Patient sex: F
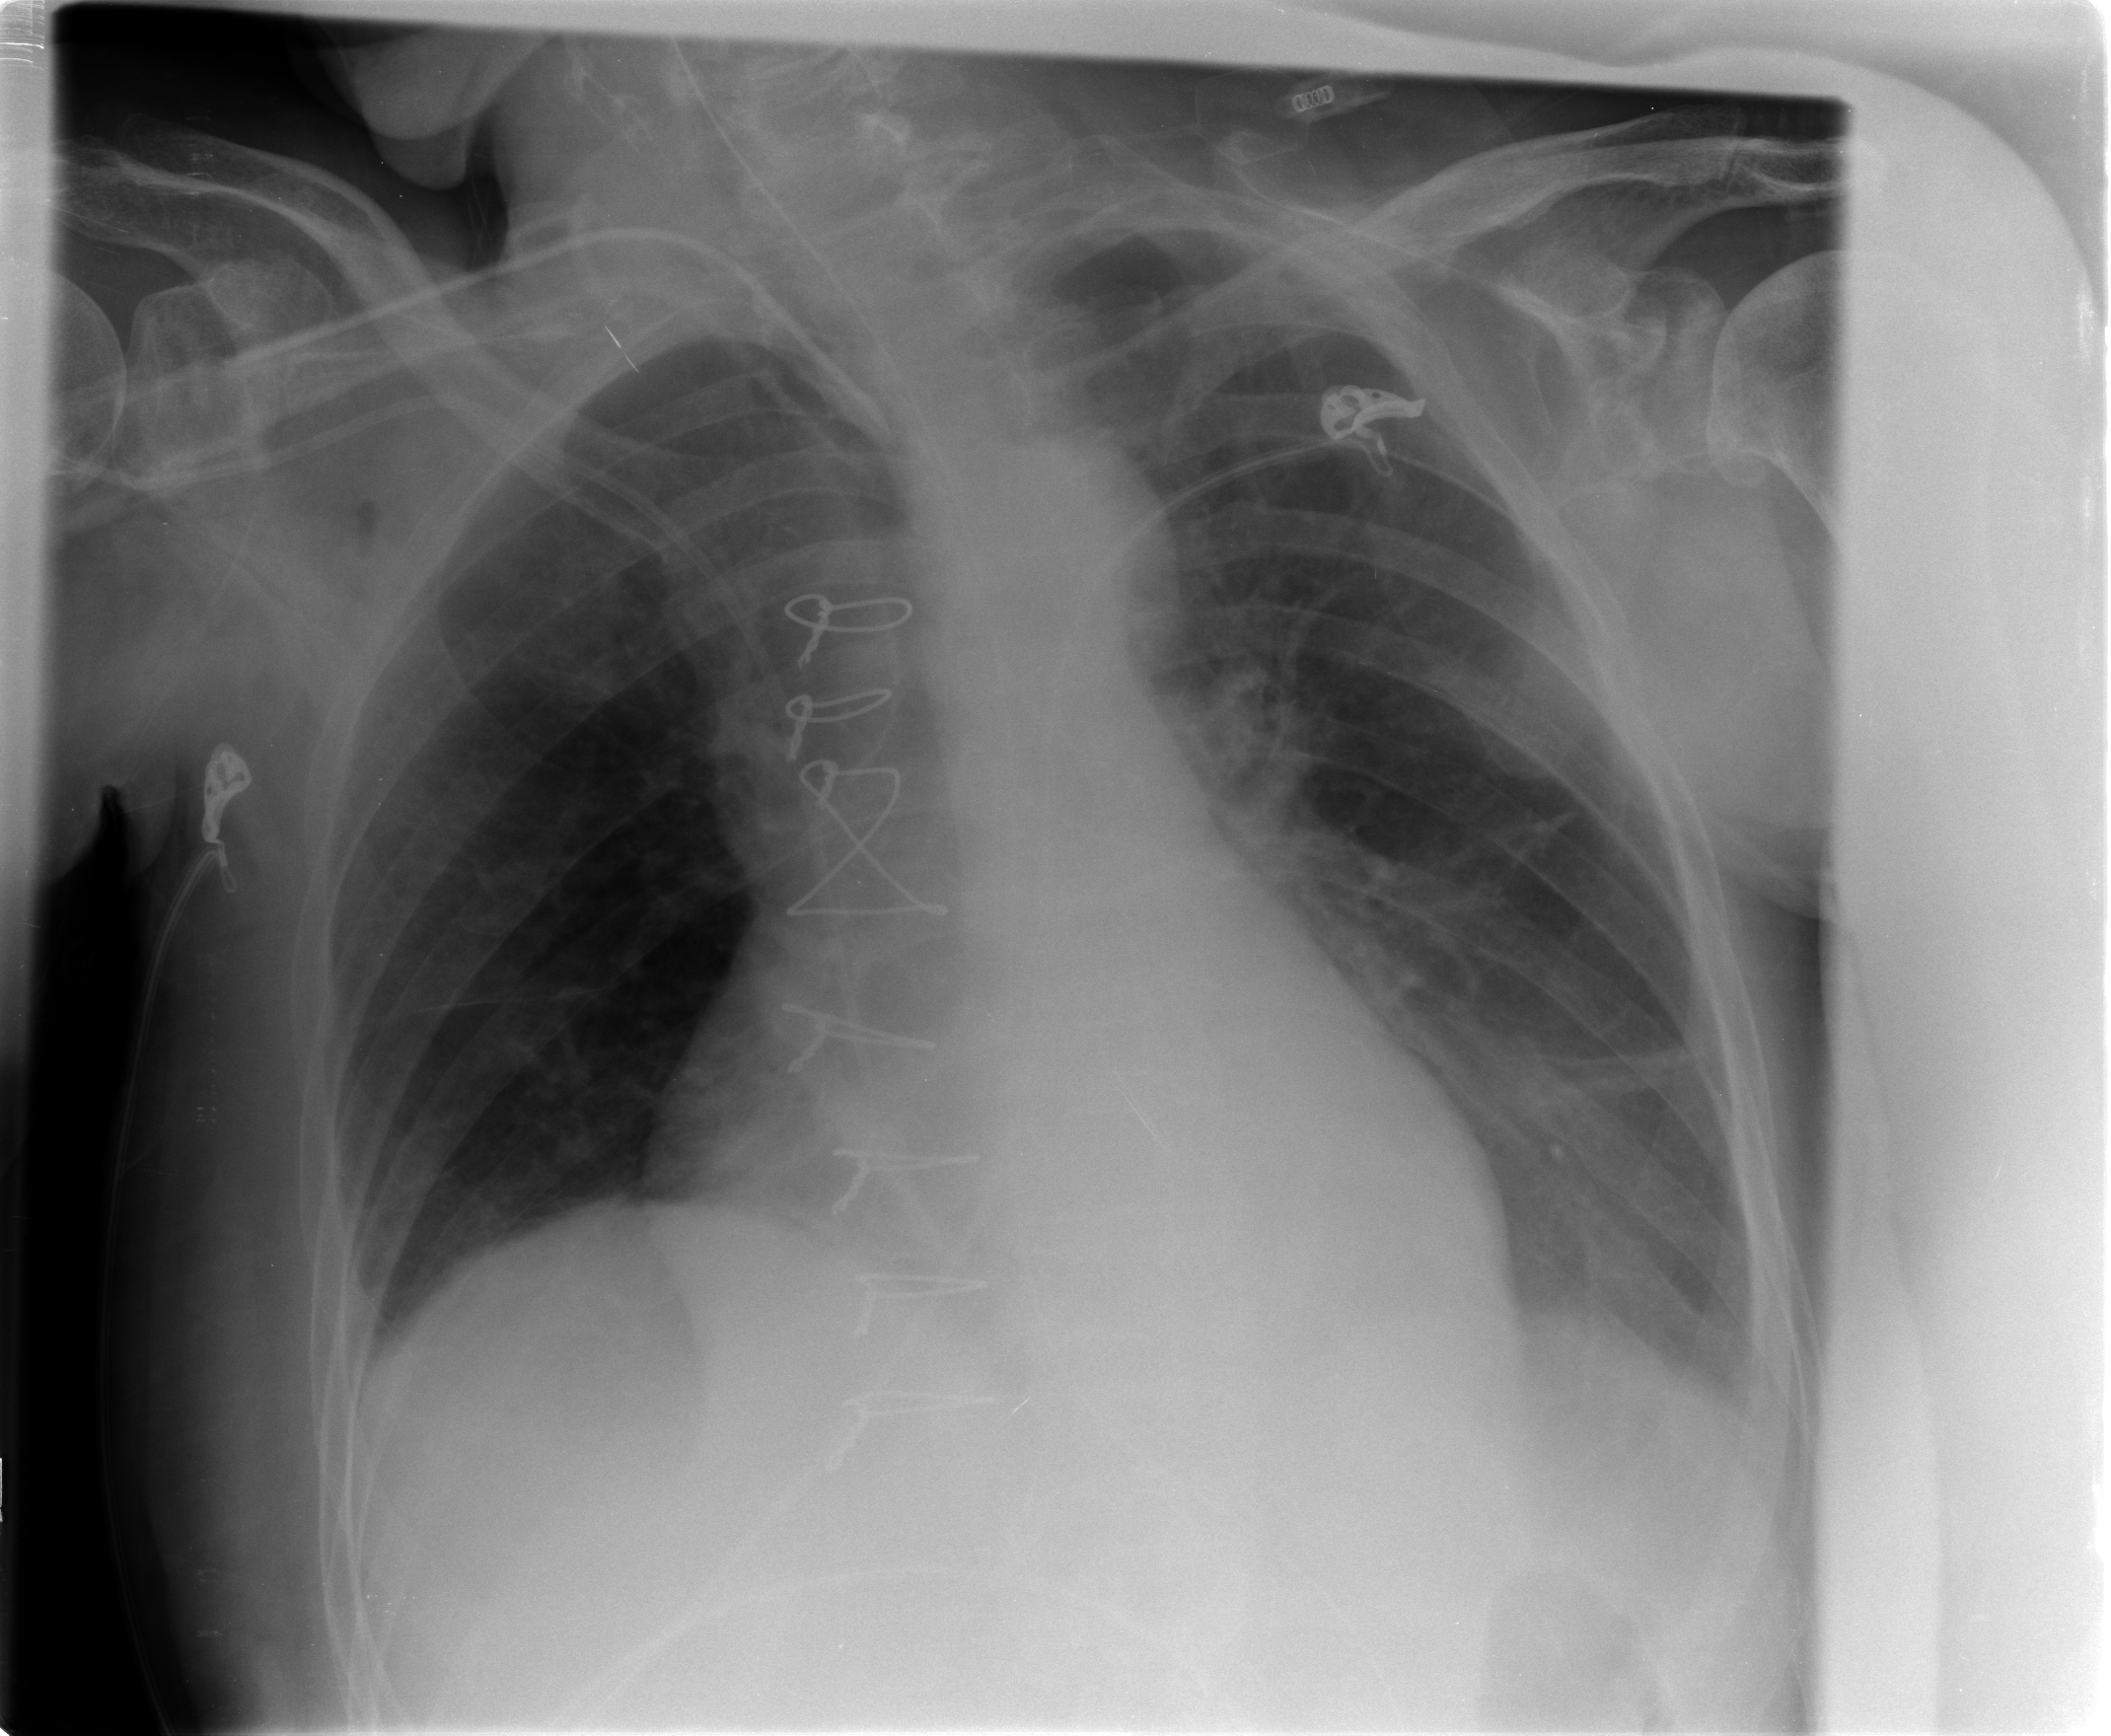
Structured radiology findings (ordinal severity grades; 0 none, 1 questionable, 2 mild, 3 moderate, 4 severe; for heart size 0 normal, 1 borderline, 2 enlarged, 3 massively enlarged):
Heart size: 2
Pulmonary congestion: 0
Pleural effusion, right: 0
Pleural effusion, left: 2
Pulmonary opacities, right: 0
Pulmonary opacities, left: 0
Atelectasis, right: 0
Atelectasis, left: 2